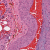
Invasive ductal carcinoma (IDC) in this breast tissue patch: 0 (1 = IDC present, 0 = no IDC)